Field crop: maize
Growth stage: 2
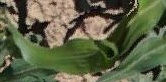
Species: maize